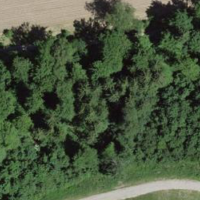
EUNIS habitat code: 41
Species observed at this site:
Lamium galeobdolon